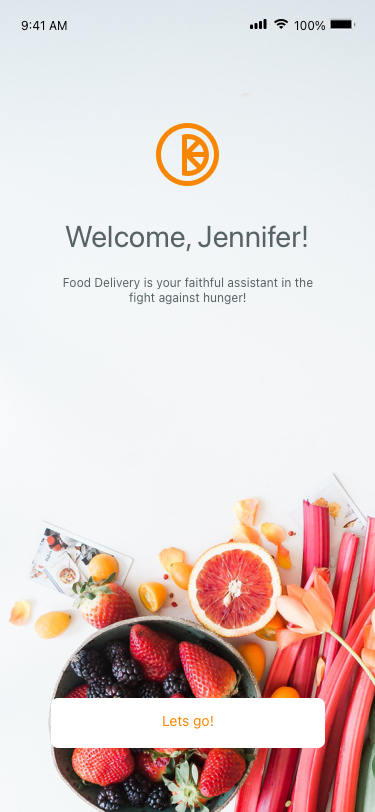
Text in this UI design:
Welcome, Jennifer!
Food Delivery is your faithful assistant in the fight against hunger!
Lets go!
100%
9:41 AM